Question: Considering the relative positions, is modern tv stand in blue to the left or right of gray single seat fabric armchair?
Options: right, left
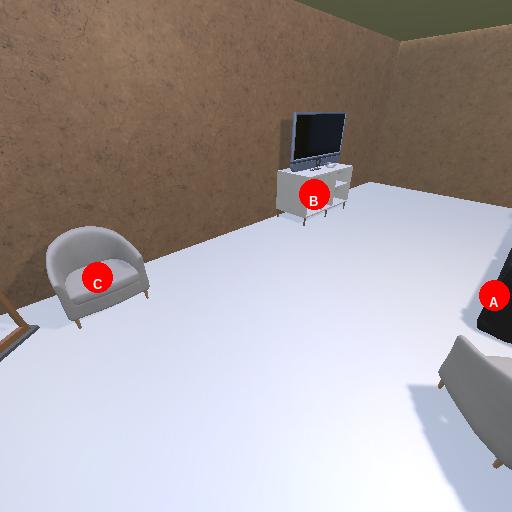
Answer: right